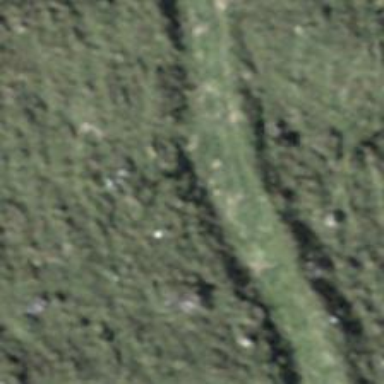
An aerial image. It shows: Track with grass surface. The track type is grade3.